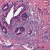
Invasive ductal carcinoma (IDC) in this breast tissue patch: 0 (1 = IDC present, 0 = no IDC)